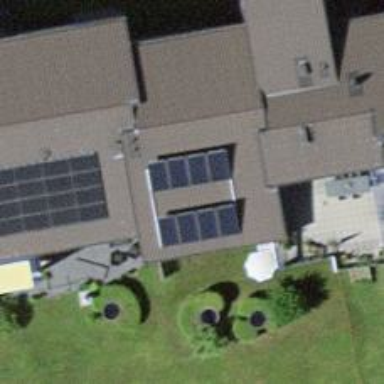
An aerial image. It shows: Solar photovoltaic panel generator.